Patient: sex M, age 32
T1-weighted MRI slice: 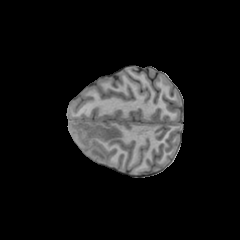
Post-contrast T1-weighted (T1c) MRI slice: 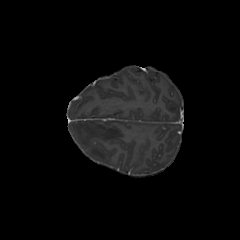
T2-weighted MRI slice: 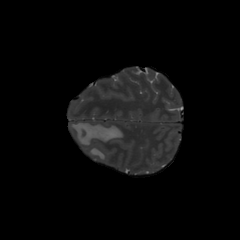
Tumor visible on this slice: yes
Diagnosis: Glioblastoma, IDH-wildtype
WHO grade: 4